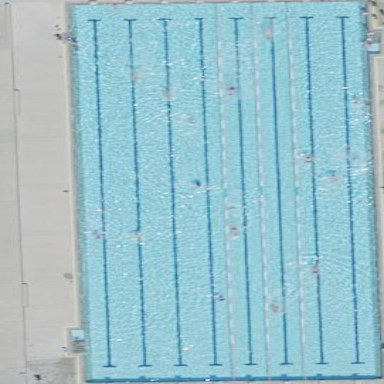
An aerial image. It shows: Swimming pool area designated for leisure and sports activities.